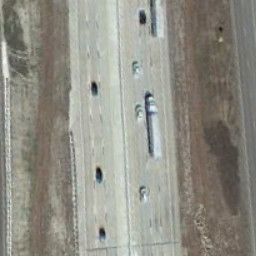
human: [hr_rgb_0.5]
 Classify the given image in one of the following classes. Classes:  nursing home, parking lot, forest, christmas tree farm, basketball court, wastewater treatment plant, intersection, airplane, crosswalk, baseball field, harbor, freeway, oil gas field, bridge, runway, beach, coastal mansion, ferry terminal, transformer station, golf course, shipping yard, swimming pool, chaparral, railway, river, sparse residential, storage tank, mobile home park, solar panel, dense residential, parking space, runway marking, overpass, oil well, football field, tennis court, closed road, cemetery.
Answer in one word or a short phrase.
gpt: freeway